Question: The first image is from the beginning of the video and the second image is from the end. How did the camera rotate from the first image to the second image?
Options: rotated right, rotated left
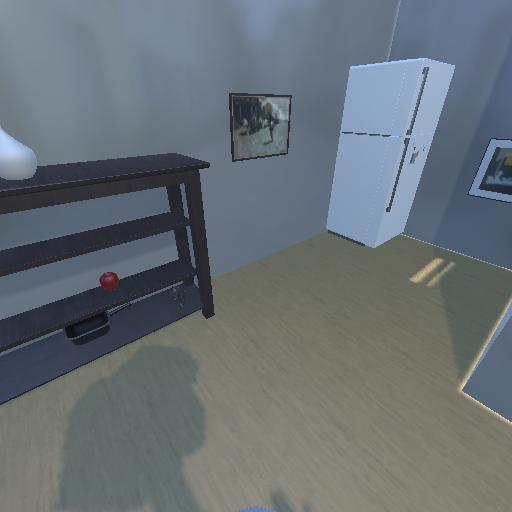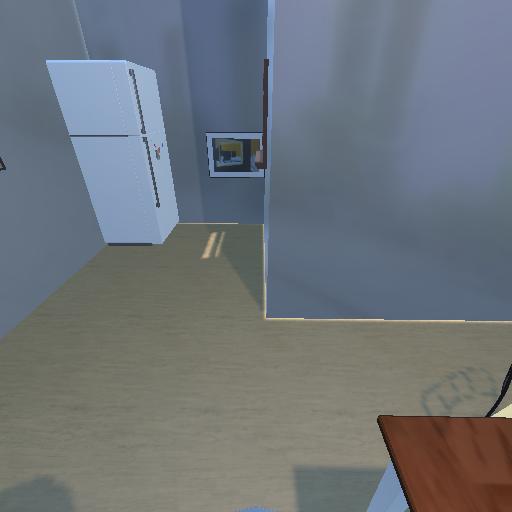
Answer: rotated right